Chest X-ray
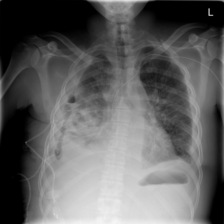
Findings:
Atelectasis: negative
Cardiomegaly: negative
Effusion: negative
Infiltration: negative
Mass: negative
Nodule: negative
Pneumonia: negative
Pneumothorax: negative
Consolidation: negative
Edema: negative
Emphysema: negative
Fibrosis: negative
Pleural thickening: negative
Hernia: negative